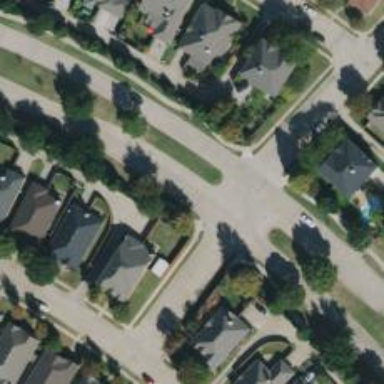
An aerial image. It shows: Secondary road with separate sidewalks.